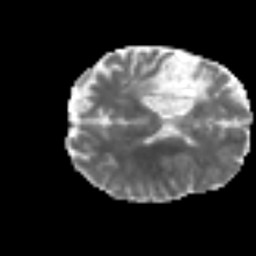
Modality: MD
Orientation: axial
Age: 55
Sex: male
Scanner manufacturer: siemens
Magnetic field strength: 3 T
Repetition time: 6.1 s
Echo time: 0.101 s